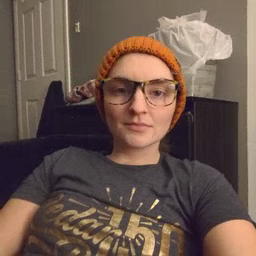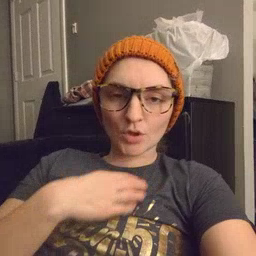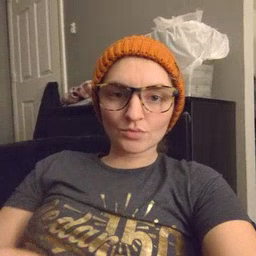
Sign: hungry